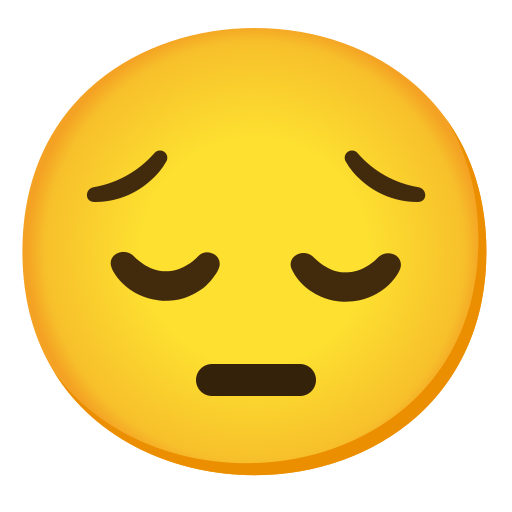
Emoji: 😔